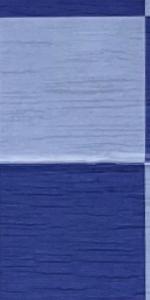
Label: Empty